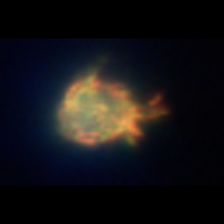
Taxon: Ciliates
Group: Other